Question: I use this code to set the background.
It do change the background, but there is some problem with Retina.
'''
[[UINavigationBar appearance] setBackgroundImage:[UIImage imageNamed:@"navi_bar.png"] forBarMetrics:UIBarMetricsDefault];
'''
I have two pngs: navi_bar.png (320*44) and navi_bar@2x.png (640*88)
If I use this code:
'''
[[UINavigationBar appearance] setBackgroundImage:[UIImage imageNamed:@"navi_bar@2x.png"] forBarMetrics:UIBarMetricsDefault];
'''
The result is this in Retina:

The background has the double height...
I have spent the whole morning on this problem.
Can anybody help me?
Thanks!
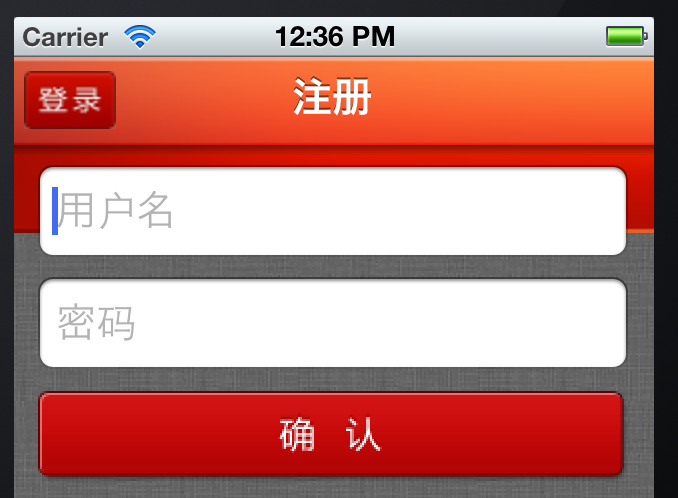
Answer: Try this
'''
UINavigationBar *navBarName = [[self navigationController] navigationBar];
UIImage *backgroundImg = [UIImage imageNamed:@"navi_bar"];
[navBarName setBackgroundImage:backgroundImg forBarMetrics:UIBarMetricsDefault];
'''